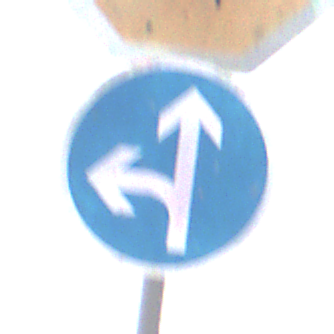
Verkehrszeichen: VorgeschriebeneFahrtrichtungGeradeausOderLinks
Zusatzzeichen oben: Stop
Umgebung: Outdoor, Nature
Tageszeit: MorningAfternoon
Wetter: Overcast
Licht: Natural
Jahreszeit: NotSpecified
Kontrast: LowContrast